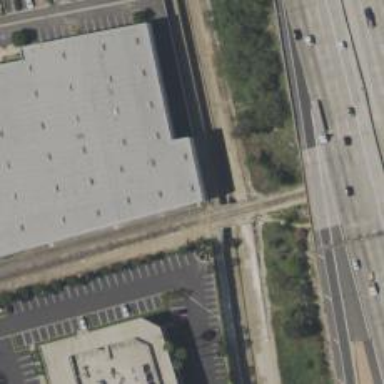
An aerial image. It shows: Rail spur service.